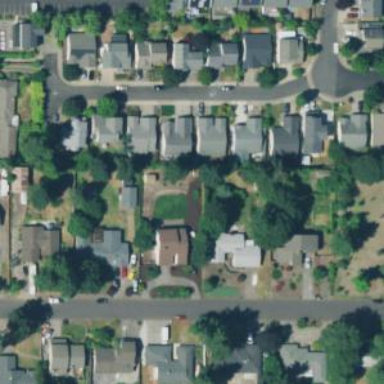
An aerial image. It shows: Residential area composed of single-family homes.